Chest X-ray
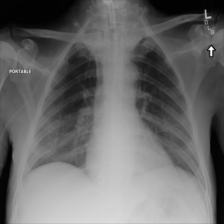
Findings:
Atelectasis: negative
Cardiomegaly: negative
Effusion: negative
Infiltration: negative
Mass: negative
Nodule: negative
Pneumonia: negative
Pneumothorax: negative
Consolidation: negative
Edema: negative
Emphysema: negative
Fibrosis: negative
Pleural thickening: negative
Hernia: negative